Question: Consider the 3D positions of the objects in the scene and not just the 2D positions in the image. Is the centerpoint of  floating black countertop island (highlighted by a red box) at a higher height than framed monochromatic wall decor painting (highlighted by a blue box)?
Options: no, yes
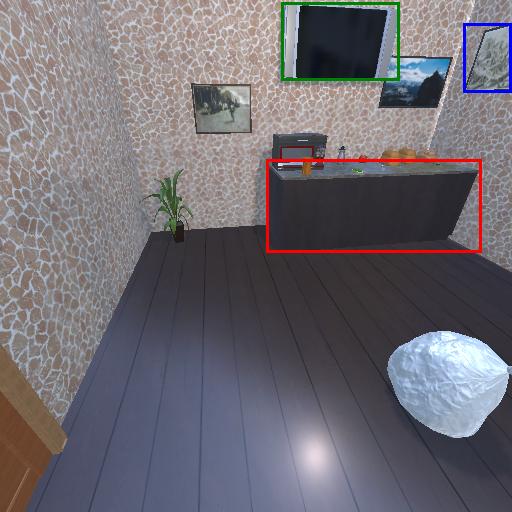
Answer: no